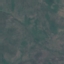
Label: HerbaceousVegetation